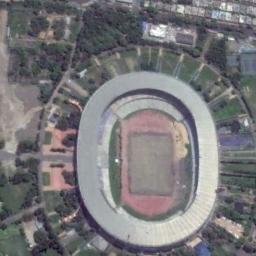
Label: stadium